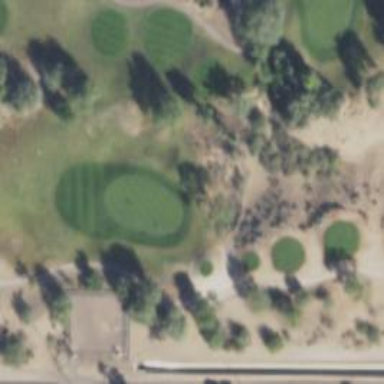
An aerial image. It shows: View of golf hole.